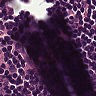
Metastatic tissue present: no